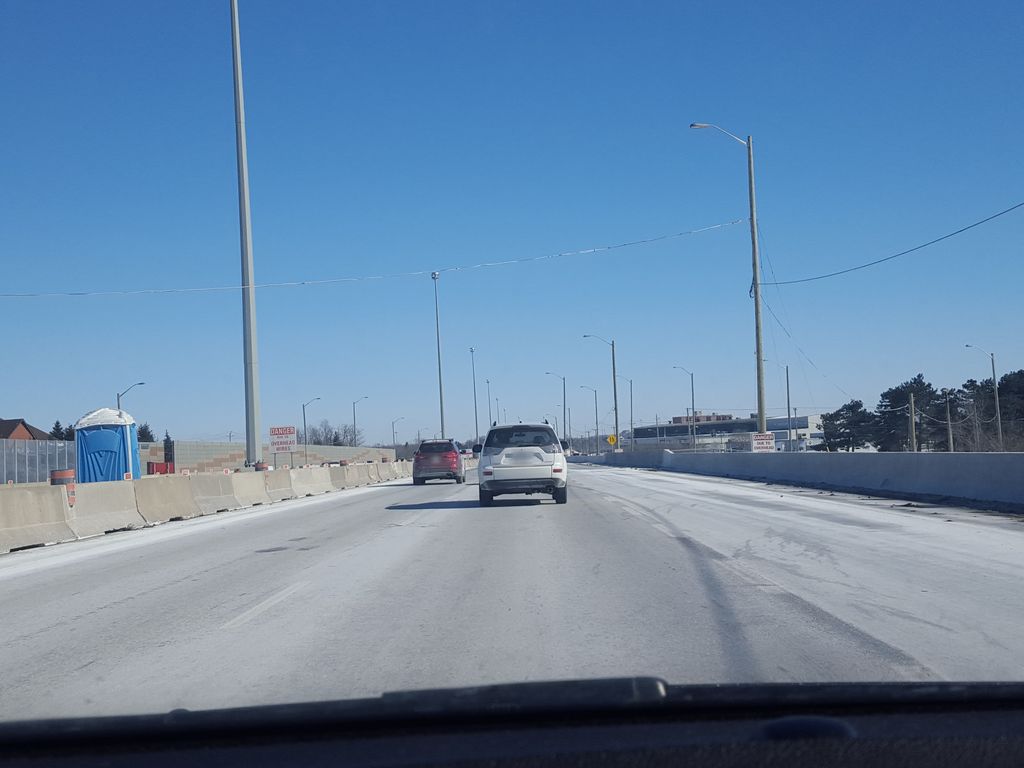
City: kitchener-waterloo